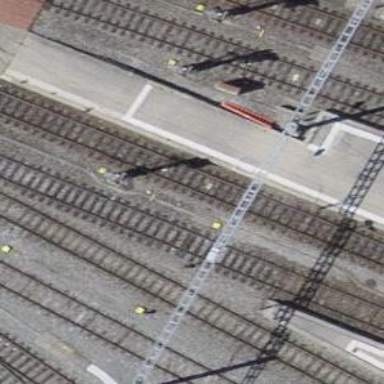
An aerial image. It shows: Railway signal.